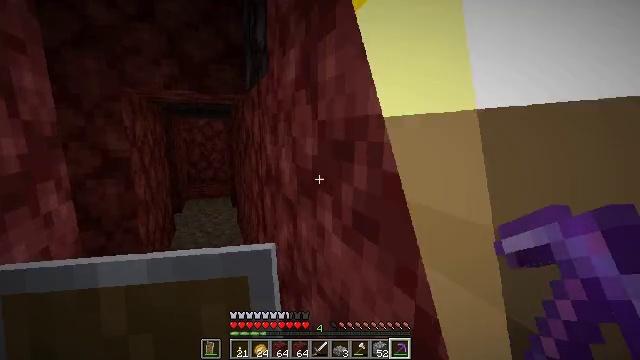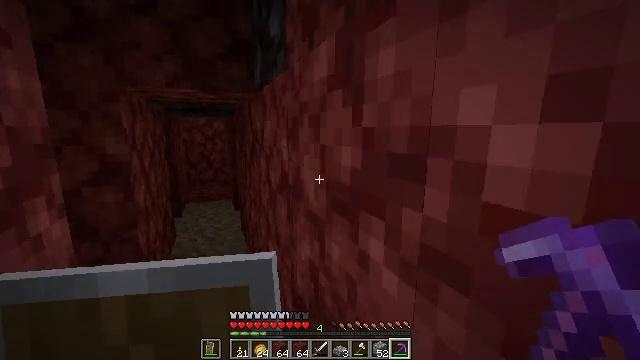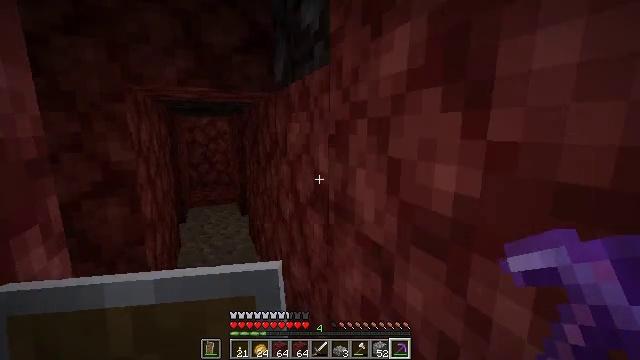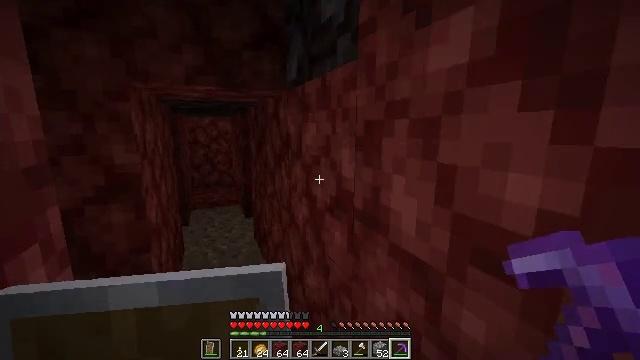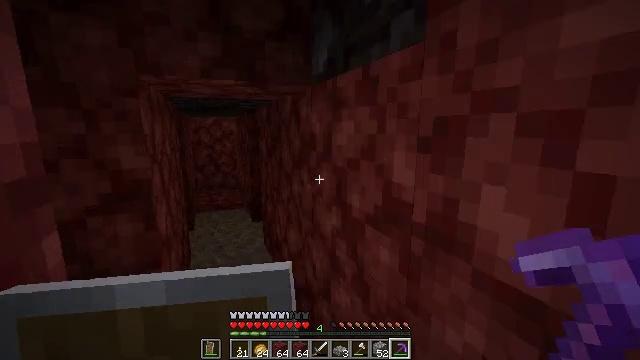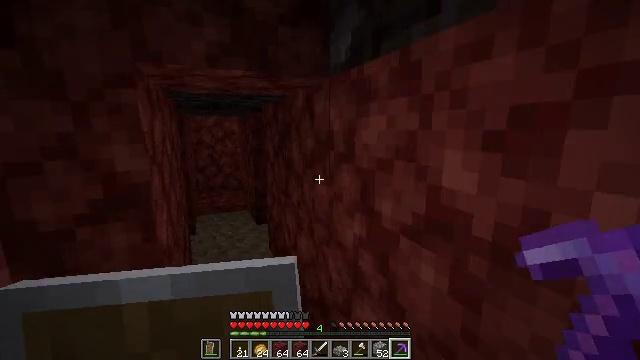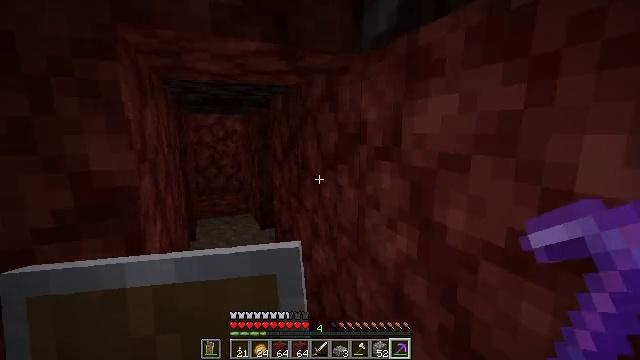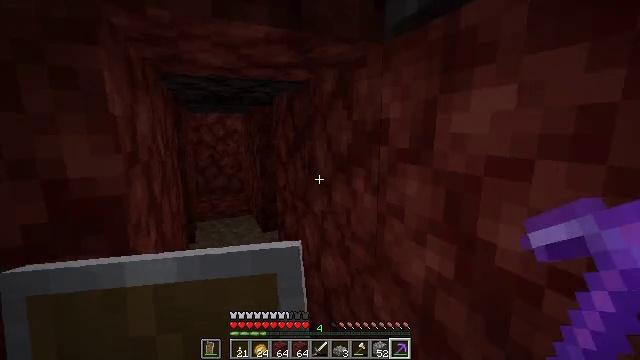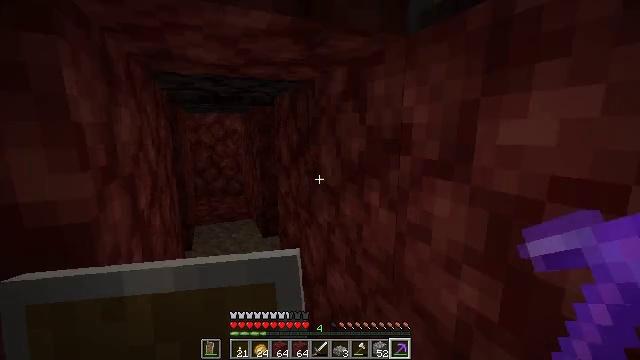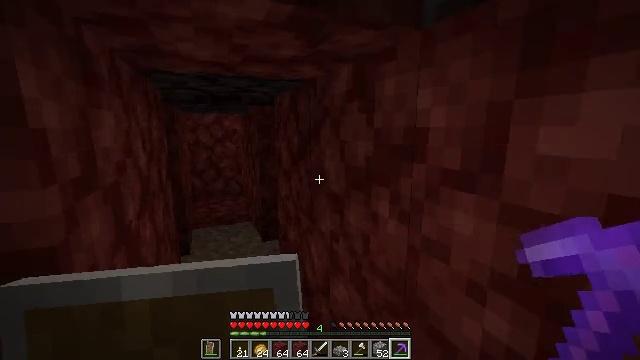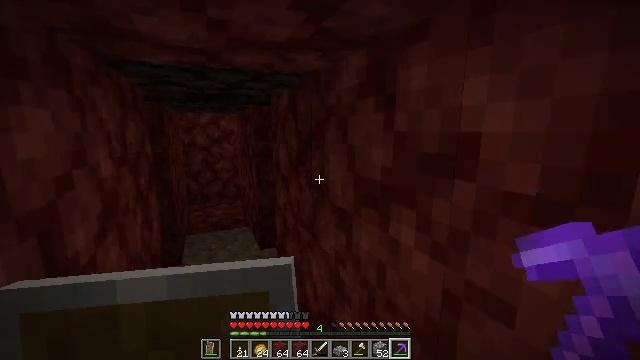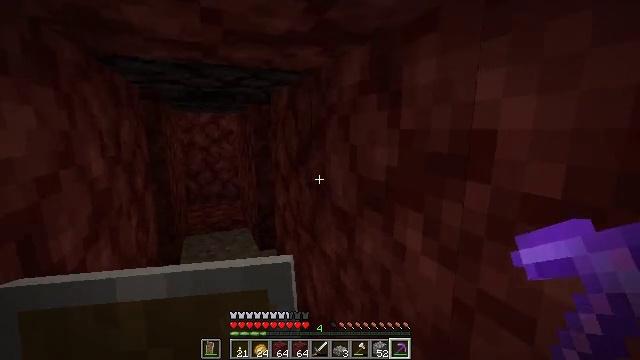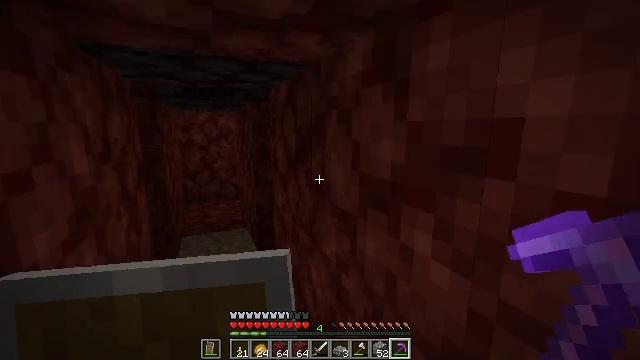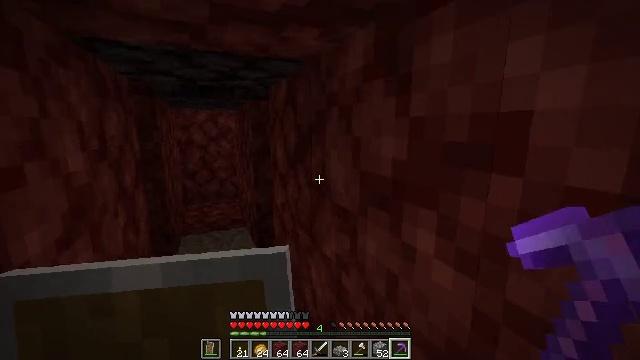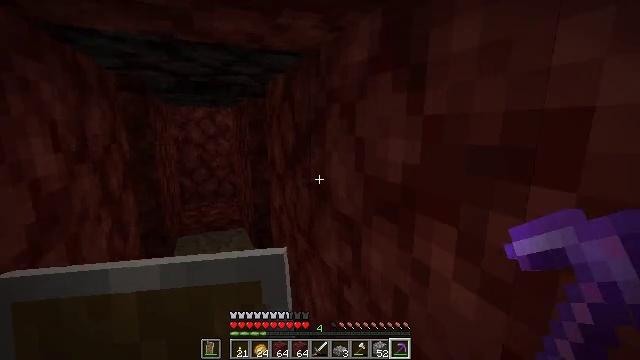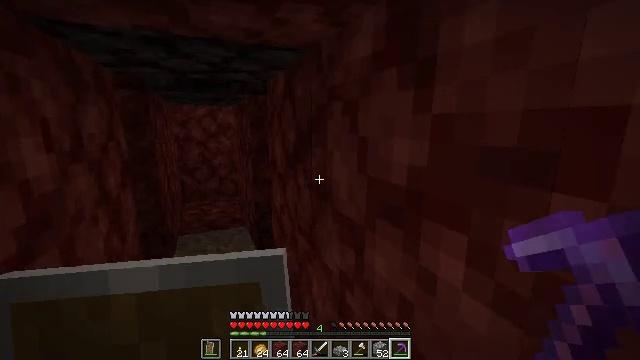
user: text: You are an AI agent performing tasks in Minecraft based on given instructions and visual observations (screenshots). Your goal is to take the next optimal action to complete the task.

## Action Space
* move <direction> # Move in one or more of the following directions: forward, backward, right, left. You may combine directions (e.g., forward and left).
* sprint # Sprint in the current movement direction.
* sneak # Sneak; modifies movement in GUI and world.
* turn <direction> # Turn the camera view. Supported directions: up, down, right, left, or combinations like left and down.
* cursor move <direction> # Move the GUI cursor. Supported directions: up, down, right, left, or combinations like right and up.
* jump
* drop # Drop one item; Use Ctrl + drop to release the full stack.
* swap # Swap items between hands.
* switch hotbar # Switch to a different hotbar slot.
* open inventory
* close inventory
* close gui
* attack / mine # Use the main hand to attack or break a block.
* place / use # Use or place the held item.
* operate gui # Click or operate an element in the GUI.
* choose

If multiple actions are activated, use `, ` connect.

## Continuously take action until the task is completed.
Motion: motion action
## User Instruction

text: craft item air
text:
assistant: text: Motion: move forward and move left
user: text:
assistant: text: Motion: move forward and move left
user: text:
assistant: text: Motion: move forward and move left
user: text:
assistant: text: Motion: move forward and move left
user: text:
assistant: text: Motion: move forward and move left
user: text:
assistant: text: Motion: move forward and move left
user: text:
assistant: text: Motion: move forward and move left
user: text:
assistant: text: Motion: move forward
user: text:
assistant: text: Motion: move forward
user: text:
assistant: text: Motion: no_op
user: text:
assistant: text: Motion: no_op
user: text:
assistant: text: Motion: no_op
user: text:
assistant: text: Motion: no_op
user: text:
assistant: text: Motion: move forward
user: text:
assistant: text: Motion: move forward
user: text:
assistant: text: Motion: move forward
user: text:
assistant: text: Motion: move forward
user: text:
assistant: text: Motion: move forward
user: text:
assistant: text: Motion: move forward
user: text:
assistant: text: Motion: move forward and move left
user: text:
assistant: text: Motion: move forward and move left, turn right
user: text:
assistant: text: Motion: move forward and move left, turn right
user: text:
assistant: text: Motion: move forward and move left, turn right
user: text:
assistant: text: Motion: move forward and move left, turn right
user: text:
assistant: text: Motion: move forward and move left, turn right
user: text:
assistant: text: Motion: move forward, turn right
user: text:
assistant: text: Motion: move forward, turn right
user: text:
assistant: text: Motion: turn right
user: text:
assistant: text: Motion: turn right
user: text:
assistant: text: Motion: turn right and up